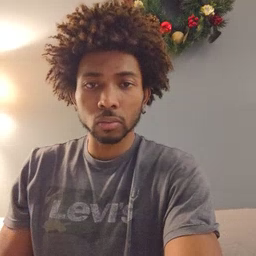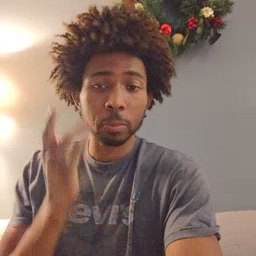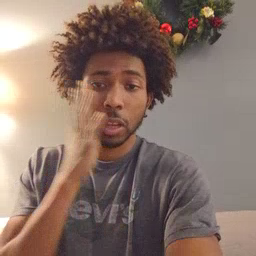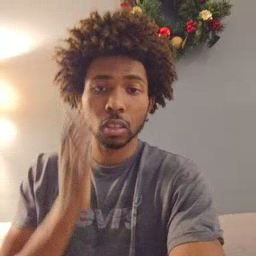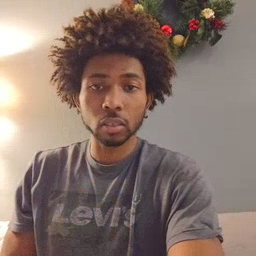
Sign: bee